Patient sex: M
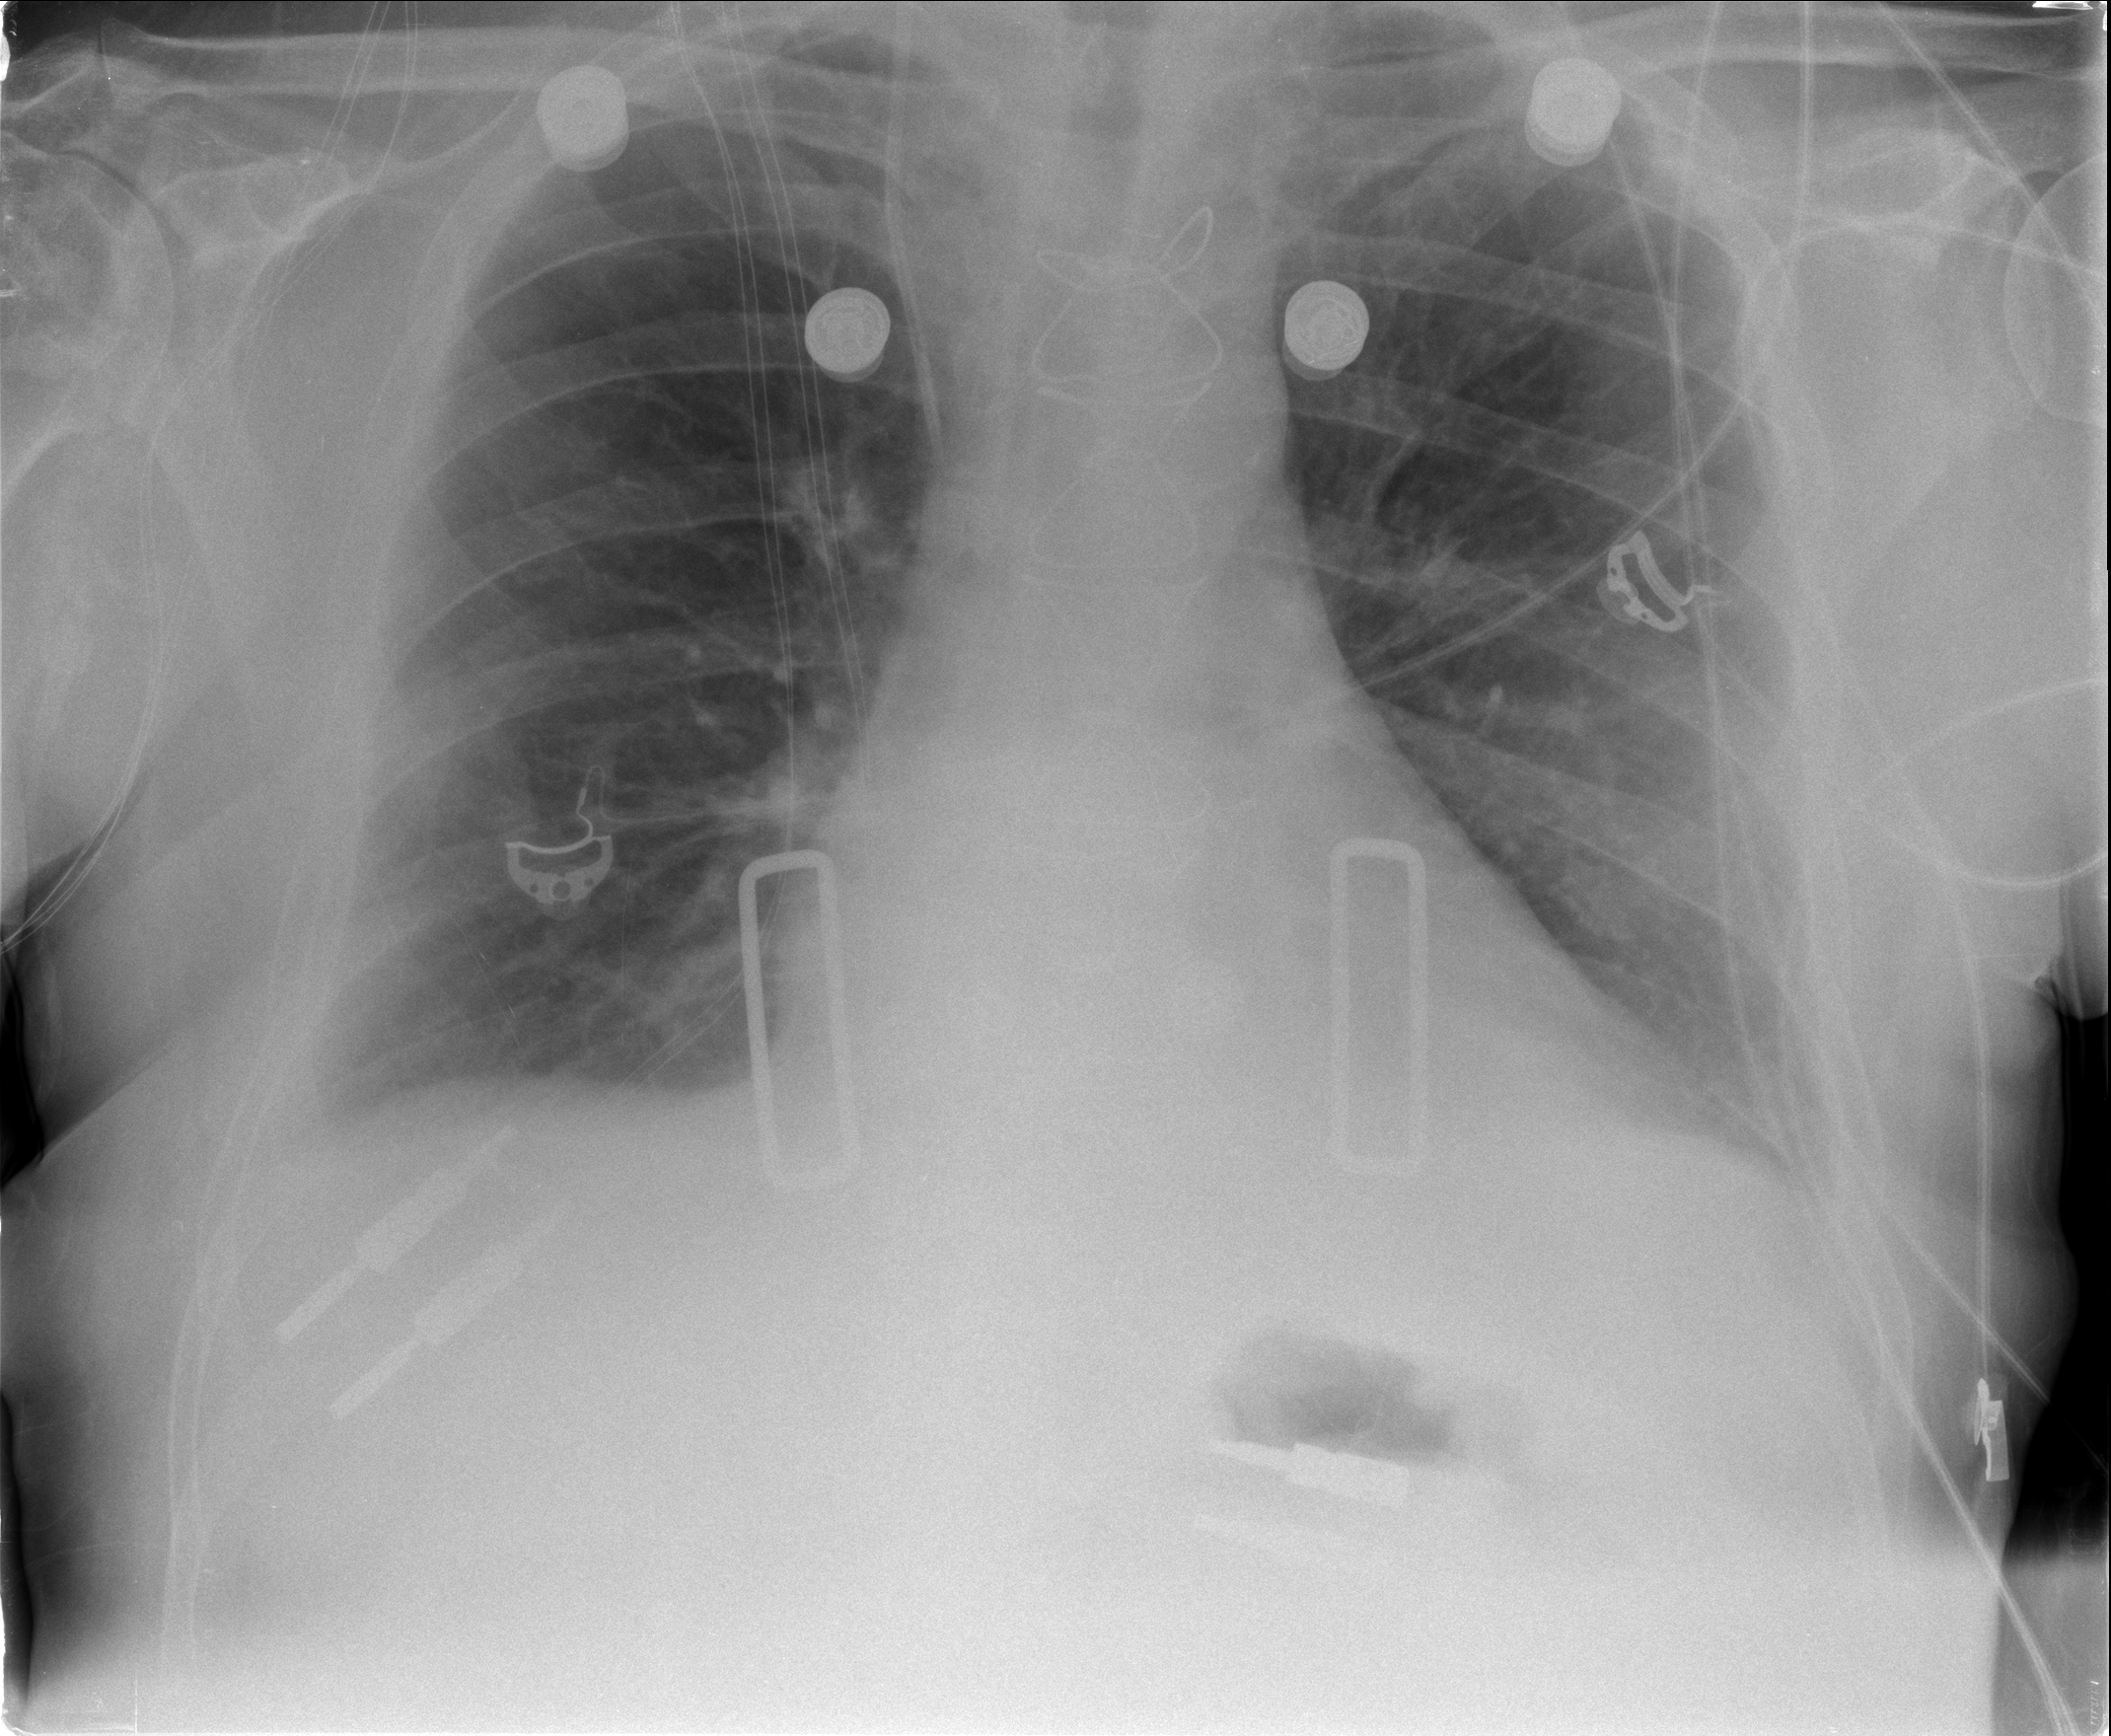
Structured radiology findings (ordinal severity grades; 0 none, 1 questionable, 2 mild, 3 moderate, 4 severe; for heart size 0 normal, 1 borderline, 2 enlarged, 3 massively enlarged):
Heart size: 1
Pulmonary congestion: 0
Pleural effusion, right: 1
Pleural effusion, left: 1
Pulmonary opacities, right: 0
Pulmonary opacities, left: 0
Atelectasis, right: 1
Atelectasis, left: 1